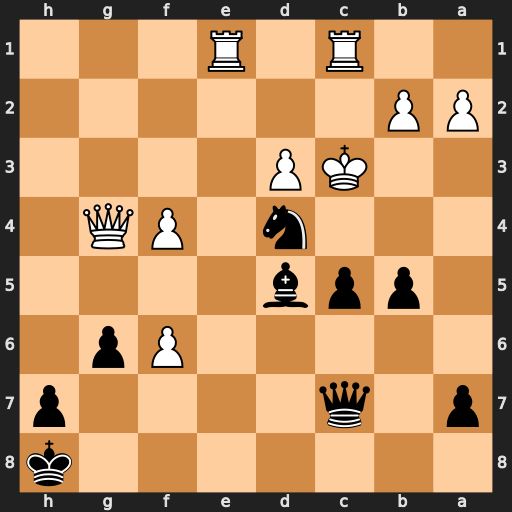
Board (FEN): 7k/p1q4p/5Pp1/1ppb4/3n1PQ1/2KP4/PP6/2R1R3
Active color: b
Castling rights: -
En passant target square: -
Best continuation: Qa5+ b4 Qxb4#